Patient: sex M, age 65
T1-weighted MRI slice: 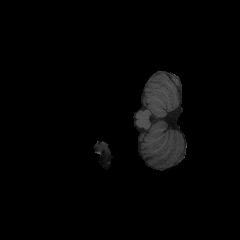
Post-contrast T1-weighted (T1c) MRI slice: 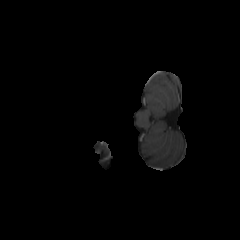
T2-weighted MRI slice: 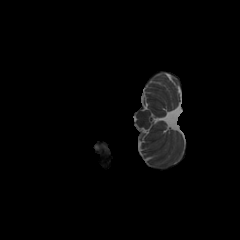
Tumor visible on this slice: no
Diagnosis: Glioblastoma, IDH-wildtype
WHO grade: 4